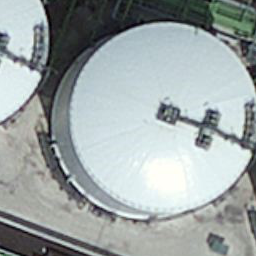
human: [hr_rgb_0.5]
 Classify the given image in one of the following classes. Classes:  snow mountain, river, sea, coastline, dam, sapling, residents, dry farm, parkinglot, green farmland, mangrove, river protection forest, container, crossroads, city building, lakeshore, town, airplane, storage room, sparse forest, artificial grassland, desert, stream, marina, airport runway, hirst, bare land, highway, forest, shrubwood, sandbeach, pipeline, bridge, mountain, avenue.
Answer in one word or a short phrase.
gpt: storage room